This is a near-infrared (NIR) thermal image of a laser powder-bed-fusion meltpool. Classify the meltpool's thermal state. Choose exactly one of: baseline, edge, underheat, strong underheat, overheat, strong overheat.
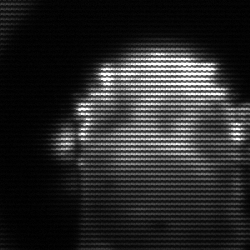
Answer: baseline